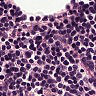
Metastatic tissue present: no